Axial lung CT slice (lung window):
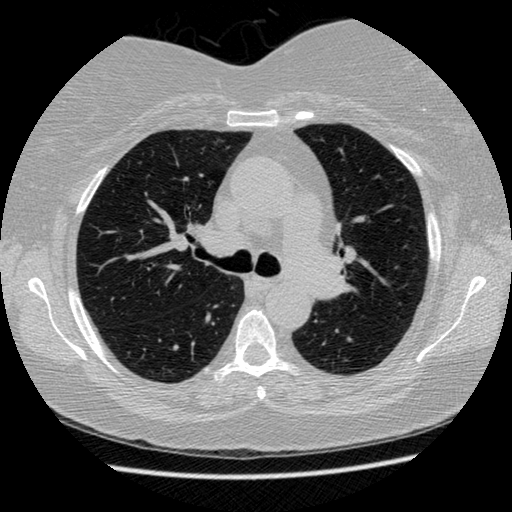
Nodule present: no